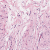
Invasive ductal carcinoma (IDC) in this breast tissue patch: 0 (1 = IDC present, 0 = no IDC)